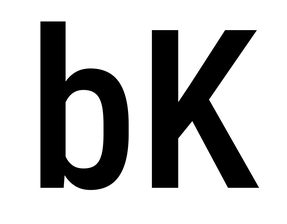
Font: Roboto_Condensed_Medium